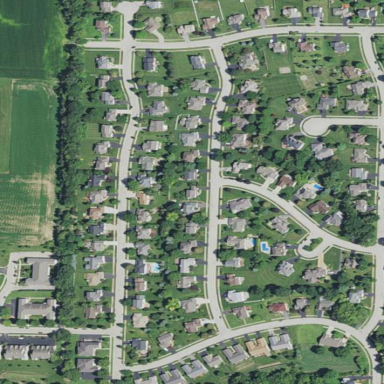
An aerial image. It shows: Urban residential neighbourhood.